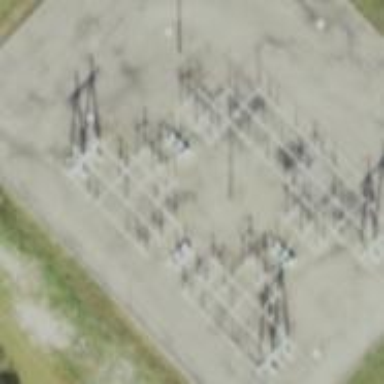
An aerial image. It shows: Switch used for power control.